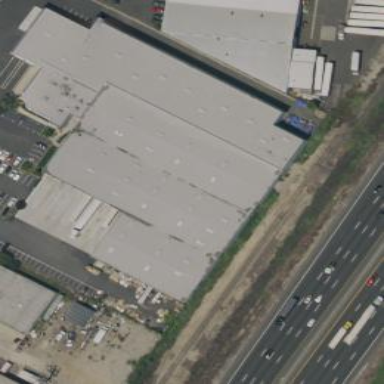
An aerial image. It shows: Industrial building.